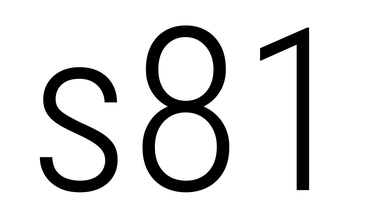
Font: Roboto_Condensed_Light